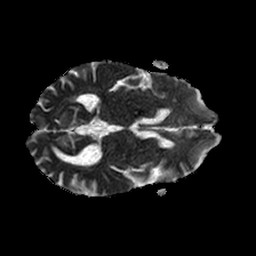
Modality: ADC
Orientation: axial
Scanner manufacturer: philips
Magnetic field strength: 1.5 T
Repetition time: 3.269 s
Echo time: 0.06922 s